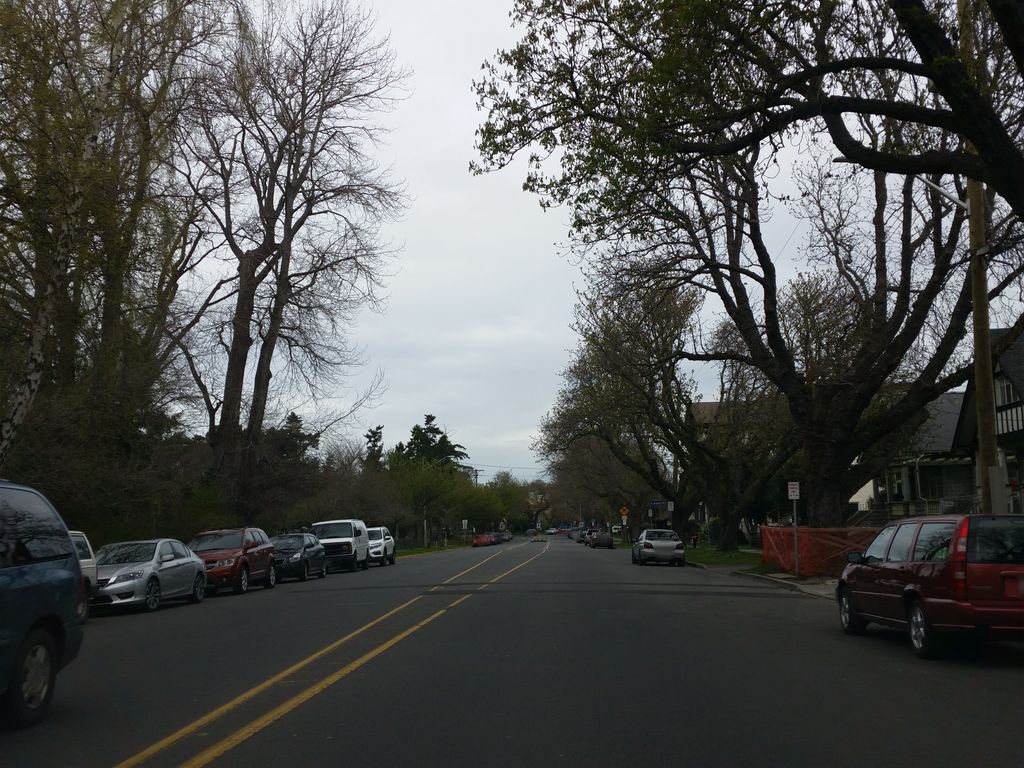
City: victoria